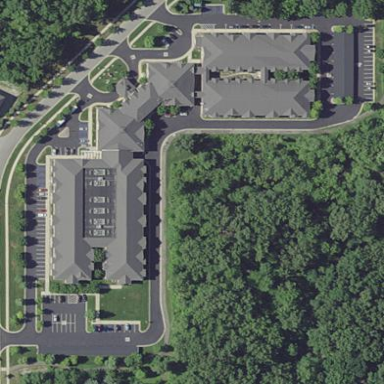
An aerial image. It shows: Nursing home.